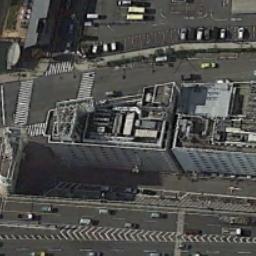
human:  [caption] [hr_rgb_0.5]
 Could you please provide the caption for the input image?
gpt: A commercial area with two buildings is surrounded by some roads .

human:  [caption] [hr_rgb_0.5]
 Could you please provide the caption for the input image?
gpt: In a business district there are several tall buildings of different shapes and several roads with many cars  There are many cars in the open space beside the road .

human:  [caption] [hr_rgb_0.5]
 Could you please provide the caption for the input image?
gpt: There are three trees in the picture .

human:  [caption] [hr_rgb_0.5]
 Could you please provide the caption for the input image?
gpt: The commercial area is near the road with many cars .

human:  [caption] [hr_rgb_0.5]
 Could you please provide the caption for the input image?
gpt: There are some buildings and a parking lot by the roadside on a commercial area .